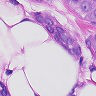
Metastatic tissue present: yes